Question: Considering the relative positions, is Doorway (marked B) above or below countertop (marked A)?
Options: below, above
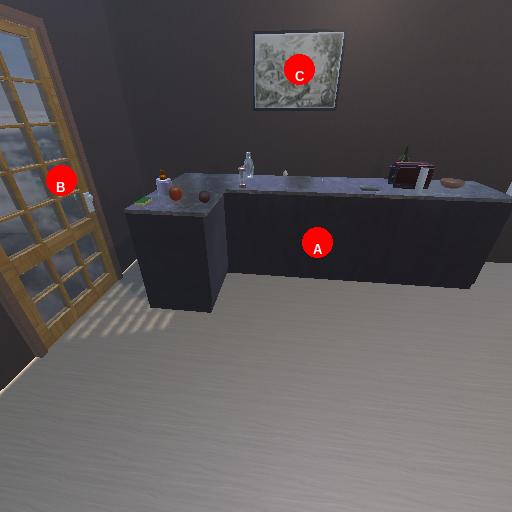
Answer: below